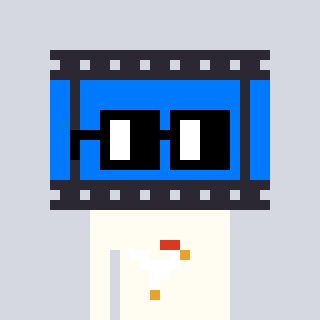
a pixel art character with square black glasses, a film strip-shaped head and a grayscale-colored body on a cool background